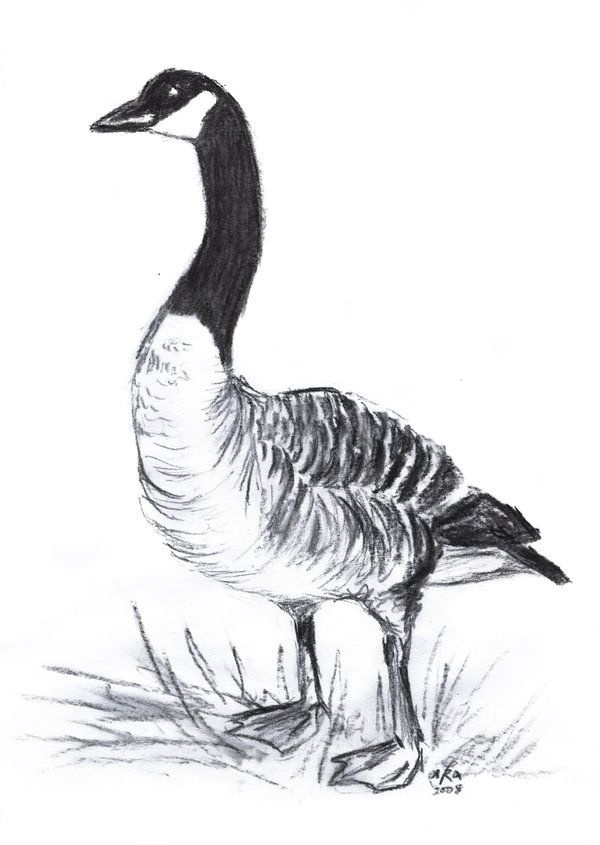
Label: goose